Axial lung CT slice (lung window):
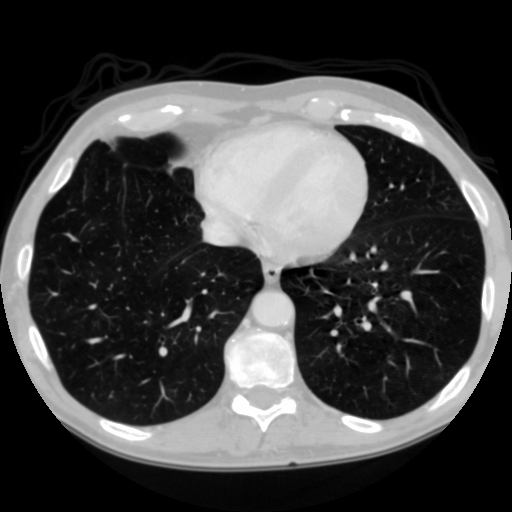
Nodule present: no